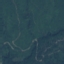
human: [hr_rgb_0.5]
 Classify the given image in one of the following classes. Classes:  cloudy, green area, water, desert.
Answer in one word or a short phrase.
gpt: green area